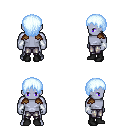
a pixel art fantasy rpg character, male body template, dark elf, purple skin, leather shoulder armor, metal pants, white cyan plain hairstyle, white cloth bracers, black shoes, four views (front, back, left, right), 2x2 character sprite sheet, small pixel art, hard edges, no anti-aliasing